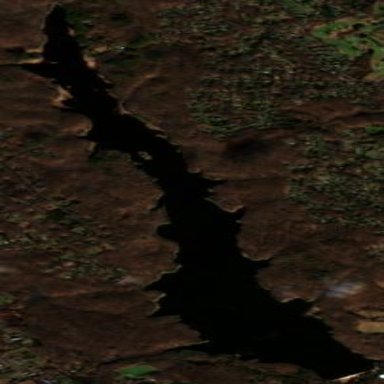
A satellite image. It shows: Beautiful lake surrounded by nature.